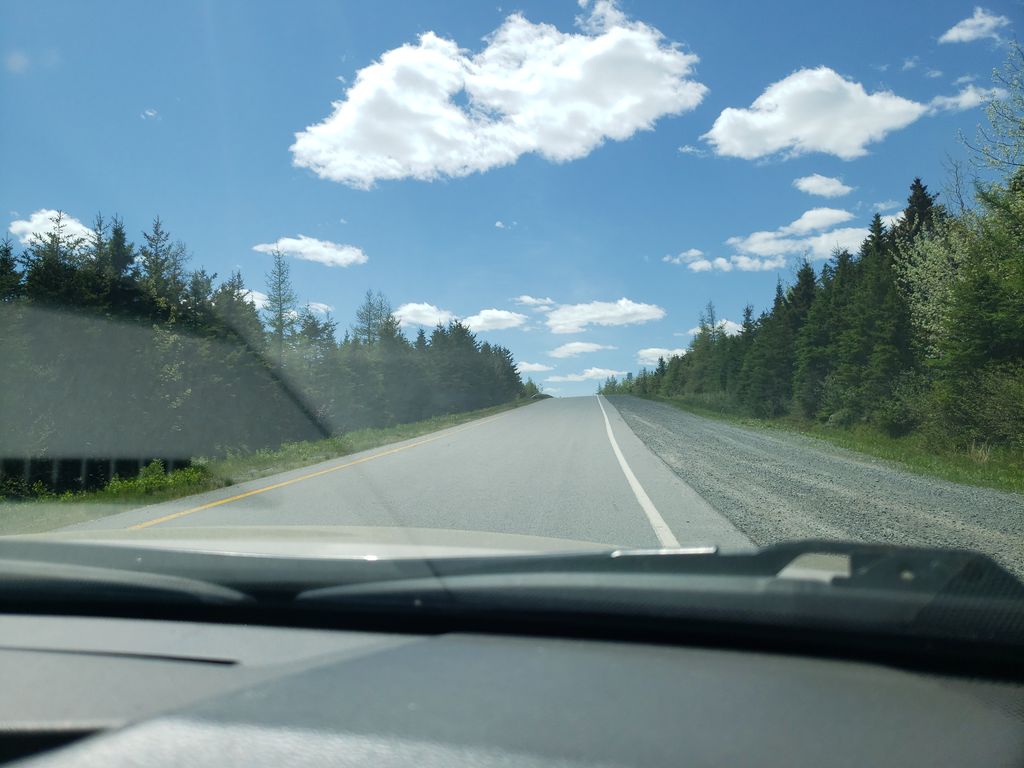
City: halifax